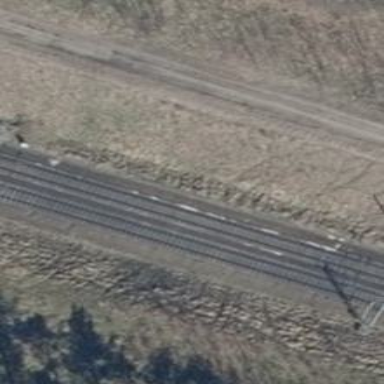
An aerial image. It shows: Isolated track section of railway.